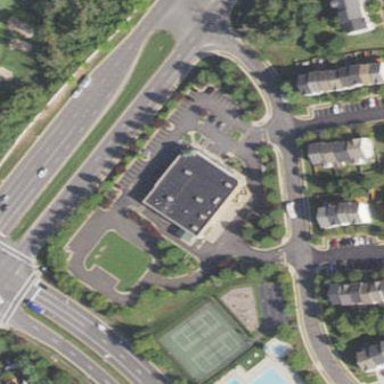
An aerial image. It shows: Retail building.